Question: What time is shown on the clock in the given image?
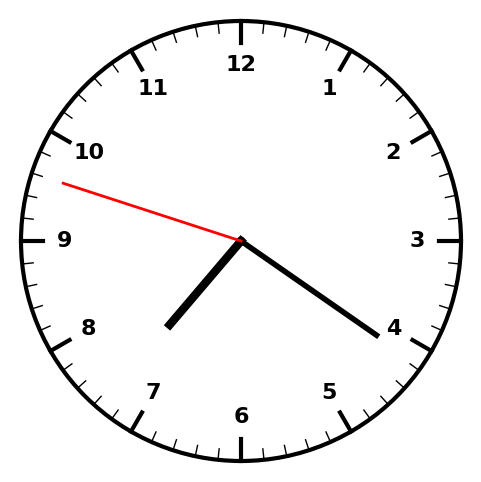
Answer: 07:20:48